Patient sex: M
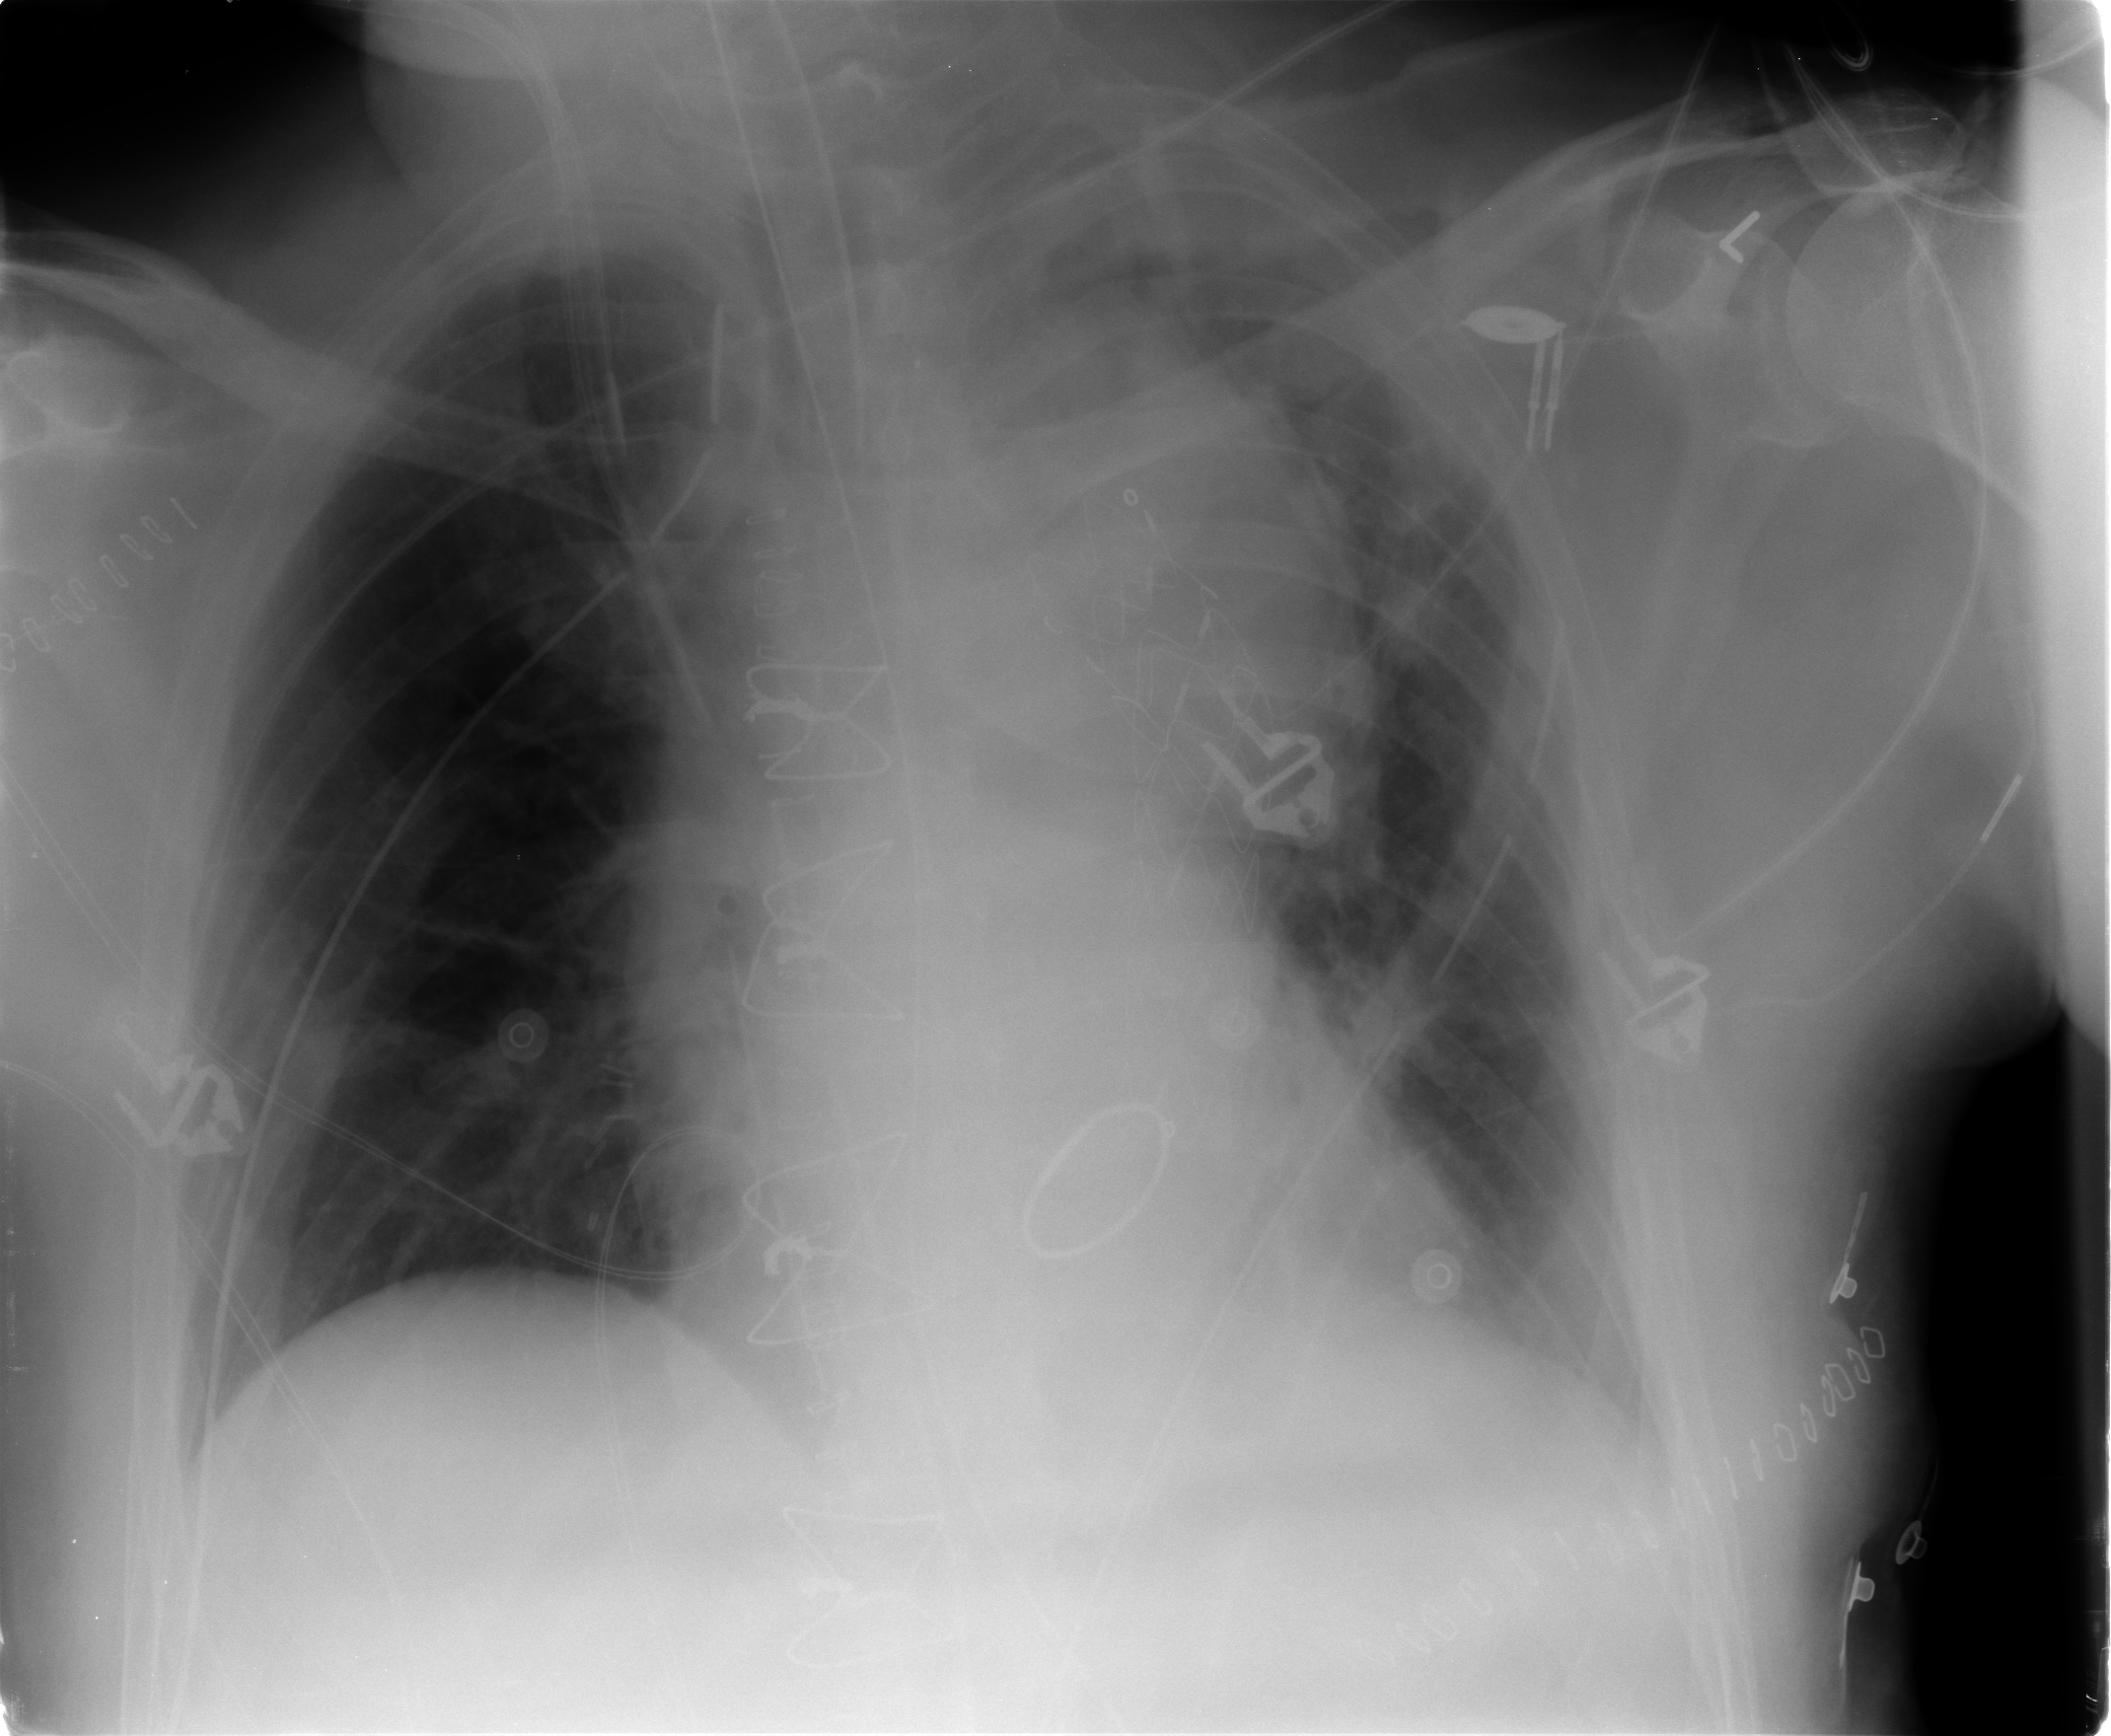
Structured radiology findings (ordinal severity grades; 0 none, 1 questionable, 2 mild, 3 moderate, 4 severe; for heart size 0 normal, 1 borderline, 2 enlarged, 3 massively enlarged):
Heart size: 0
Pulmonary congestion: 1
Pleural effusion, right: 0
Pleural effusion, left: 1
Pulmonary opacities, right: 0
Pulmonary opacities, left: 1
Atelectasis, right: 1
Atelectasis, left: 2